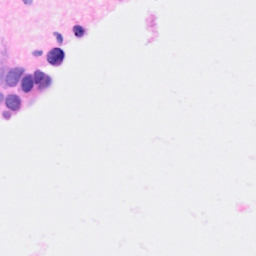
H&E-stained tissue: Breast